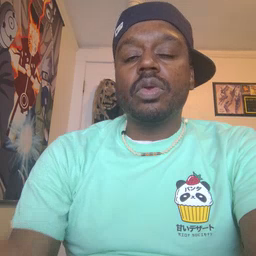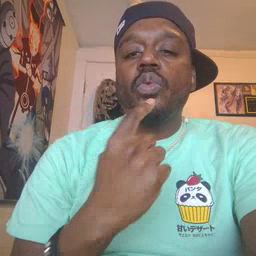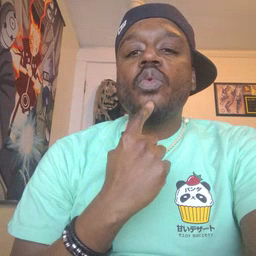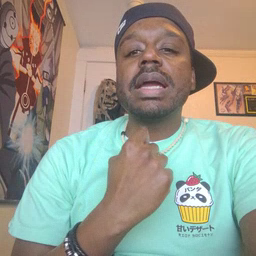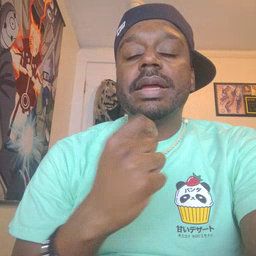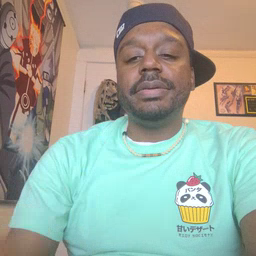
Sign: red